Question: I'm trying to plot Bezier Curves in Octave. A Bezier curve is defined by a number of control points, for example:

I'm trying to plot something like this. I found out about a function: 'drawBezierCurve' but the function needs four control points and I need to plot a a Bezier curve with just three points. The control points are: 'a(1,2), b(4,-1), c(8,6)'. Any ideas?
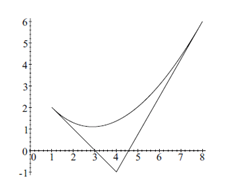
Answer: Take the lines and :
'''
a = [1 2];
b = [4 -1];
c = [8 6];
'''
<URL>
Create n equidistant points on them:
'''
npoints = 10;
line1 = linspace(a, b, npoints);
line2 = linspace(b, c, npoints);
'''
<URL>
For the th point on the Bezier curve, take parts from first line and parts from the second line.
'''
weights = linspace(1, 0, npoints);
curve = line1 .* weights + line2 .* (1 - weights);
'''
<URL>
Connect the obtained points to draw the curve:
'''
plot(curve(1, :), curve(2, :))
'''
<URL>
---
The complete code:
'''
a = [1 2];
b = [4 -1];
c = [8 6];
npoints = 10; % modify this
line1 = linspace(a, b, npoints);
line2 = linspace(b, c, npoints);
weights = linspace(1, 0, npoints);
curve = line1 .* weights + line2 .* (1 - weights);
plot(curve(1, :), curve(2, :))
'''
---
Additional code to draw the figures in this answer:
'''
fig = figure;
hold on
% figure 1
plot([a(1) b(1)], [a(2) b(2)])
plot([b(1) c(1)], [b(2) c(2)])
% figure 2
plot(line1(1, :), line1(2, :), 'ok')
plot(line2(1, :), line2(2, :), 'or')
% figure 3
plot([line1(1,:); line2(1, :)], [line1(2, :); line2(2, :)], 'm--')
plot(curve(1, :), curve(2, :), 'oc')
% figure 4
plot(curve(1, :), curve(2, :), 'b', 'linewidth', 2)
'''